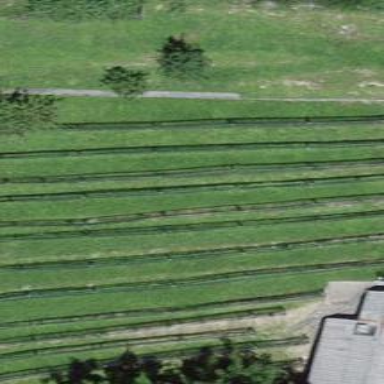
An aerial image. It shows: Vineyard where grapes are grown.